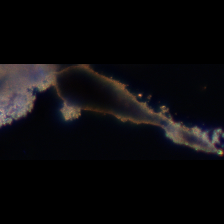
Taxon: Unknown_detritus
Group: Unknown